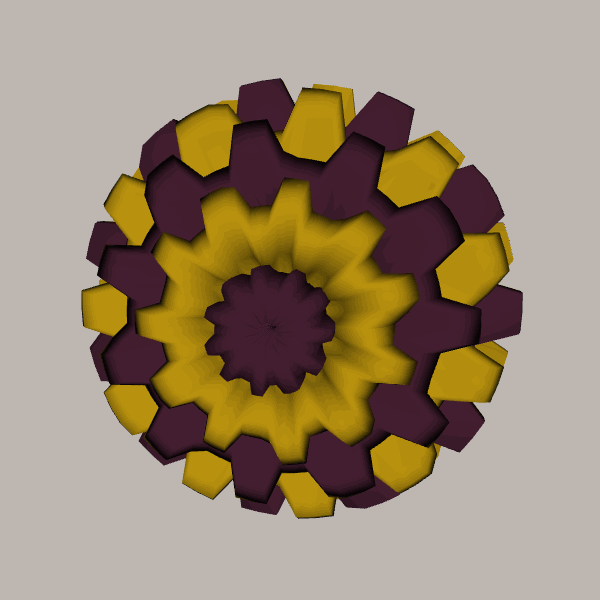
Background: light